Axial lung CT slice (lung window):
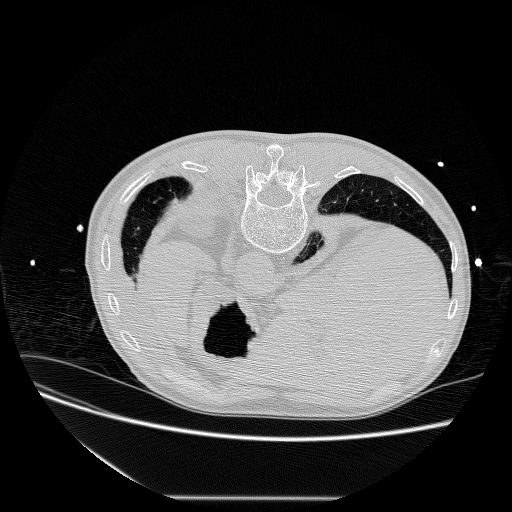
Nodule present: no